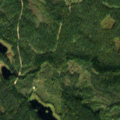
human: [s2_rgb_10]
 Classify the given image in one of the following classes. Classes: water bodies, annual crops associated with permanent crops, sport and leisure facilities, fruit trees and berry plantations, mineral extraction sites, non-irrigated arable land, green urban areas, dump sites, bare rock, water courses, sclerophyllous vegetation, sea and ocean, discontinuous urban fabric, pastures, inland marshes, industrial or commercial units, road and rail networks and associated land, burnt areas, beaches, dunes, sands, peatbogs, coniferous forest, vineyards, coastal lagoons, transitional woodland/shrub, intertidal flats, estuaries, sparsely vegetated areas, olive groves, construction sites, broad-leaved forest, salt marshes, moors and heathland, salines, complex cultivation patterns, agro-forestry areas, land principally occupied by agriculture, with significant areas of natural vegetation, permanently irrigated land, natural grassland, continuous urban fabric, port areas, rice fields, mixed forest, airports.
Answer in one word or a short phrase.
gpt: coniferous forest, transitional woodland/shrub